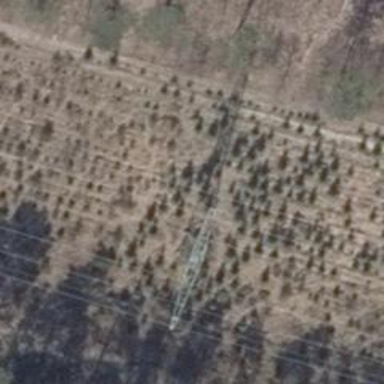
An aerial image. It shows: Power tower.